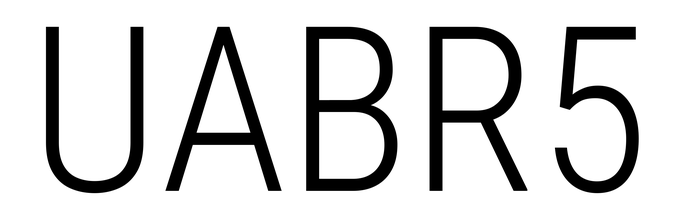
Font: Roboto_Condensed_Light